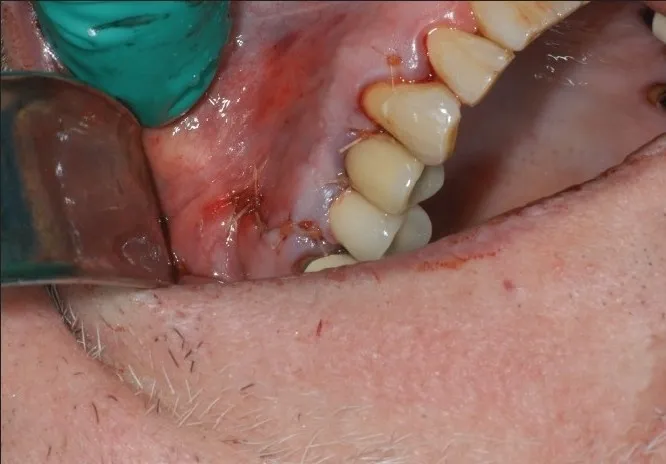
Sutures placed at surgical site.
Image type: pathology (fish)